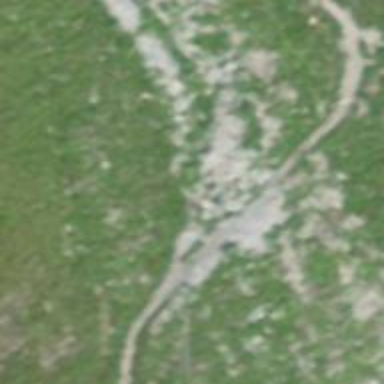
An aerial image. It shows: Ground path.